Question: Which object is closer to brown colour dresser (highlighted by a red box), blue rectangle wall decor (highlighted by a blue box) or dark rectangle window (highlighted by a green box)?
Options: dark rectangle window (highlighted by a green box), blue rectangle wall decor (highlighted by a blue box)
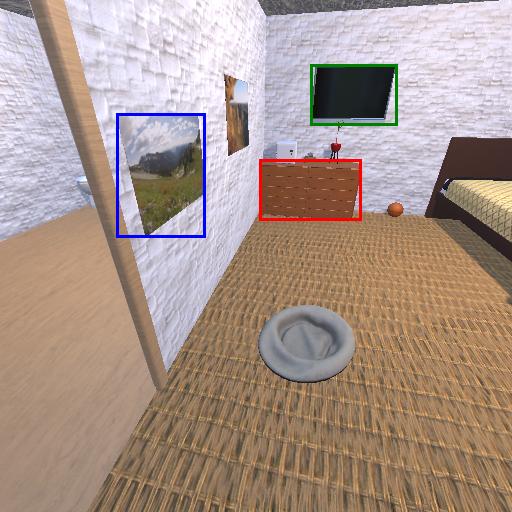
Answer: dark rectangle window (highlighted by a green box)